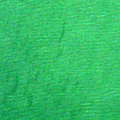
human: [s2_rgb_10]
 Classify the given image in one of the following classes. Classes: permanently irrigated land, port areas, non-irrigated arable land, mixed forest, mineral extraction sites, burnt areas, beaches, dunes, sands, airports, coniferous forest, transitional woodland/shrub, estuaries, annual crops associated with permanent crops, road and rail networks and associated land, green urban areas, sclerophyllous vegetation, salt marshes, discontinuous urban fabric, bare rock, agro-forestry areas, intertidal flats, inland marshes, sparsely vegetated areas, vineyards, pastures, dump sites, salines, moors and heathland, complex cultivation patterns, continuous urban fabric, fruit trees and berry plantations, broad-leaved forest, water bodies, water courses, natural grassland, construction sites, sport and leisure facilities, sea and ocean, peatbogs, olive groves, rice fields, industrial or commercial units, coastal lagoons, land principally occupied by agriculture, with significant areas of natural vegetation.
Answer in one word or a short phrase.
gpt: sea and ocean